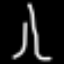
Label: The Eiffel Tower